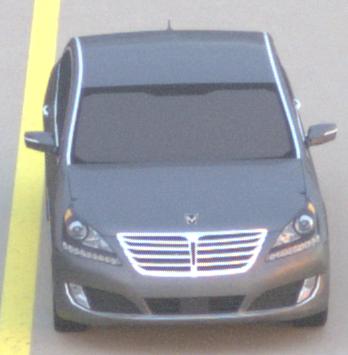
Make: Hyundai
Model: Equus
Detailed model: Gen. 2 VI
Model produced from: 2009
Model produced until: 2016
Doors: 4
Color: gray
Road condition: dry road
Daytime: sunrise or sunset
Contrast: medium contrast